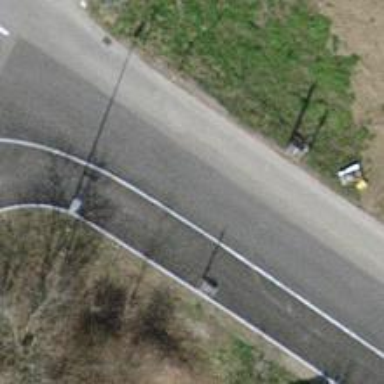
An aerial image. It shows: Asphalt cycleway.